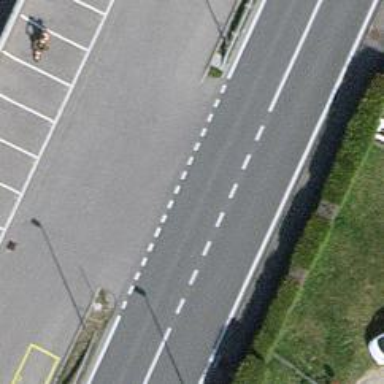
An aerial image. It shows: Bus stop with platform for public transport.